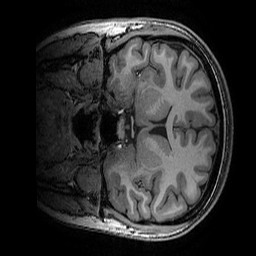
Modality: T1w
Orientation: coronal
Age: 22
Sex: female
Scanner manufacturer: ge
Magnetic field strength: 3 T
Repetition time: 0.007 s
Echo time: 0.00342 s